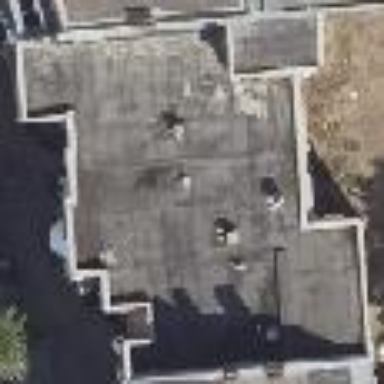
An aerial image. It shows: Part of building.